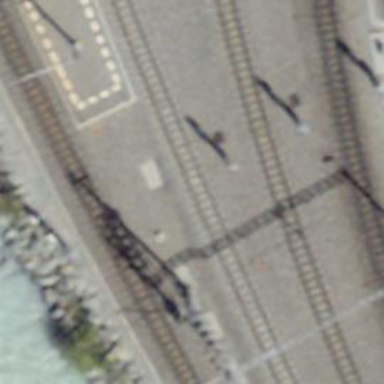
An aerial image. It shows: Railway signal.